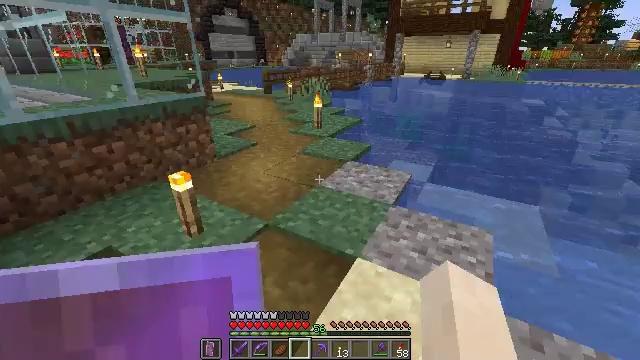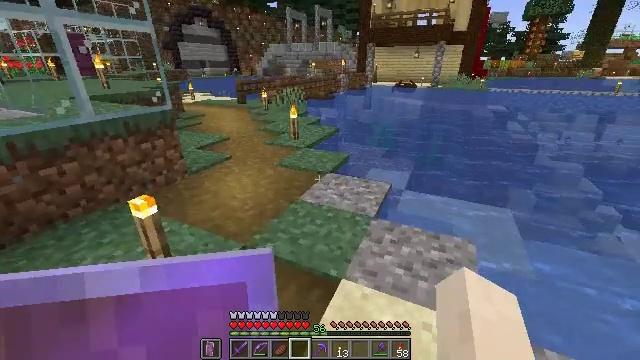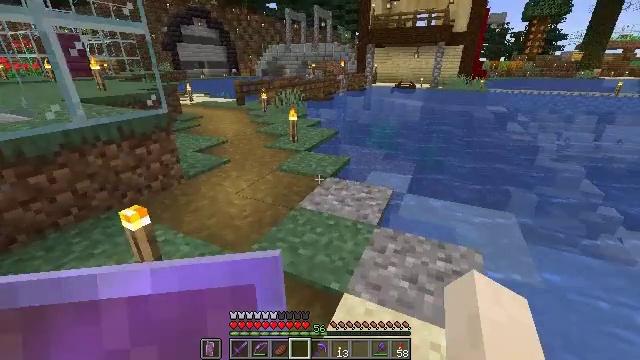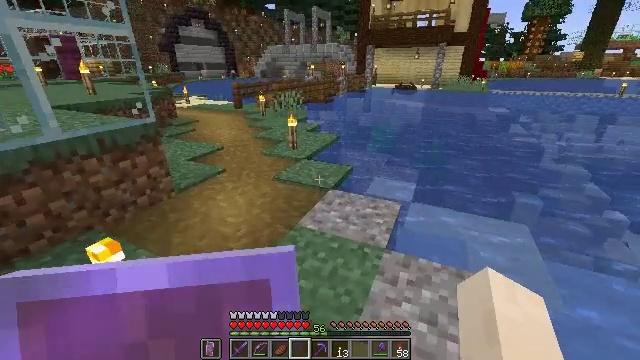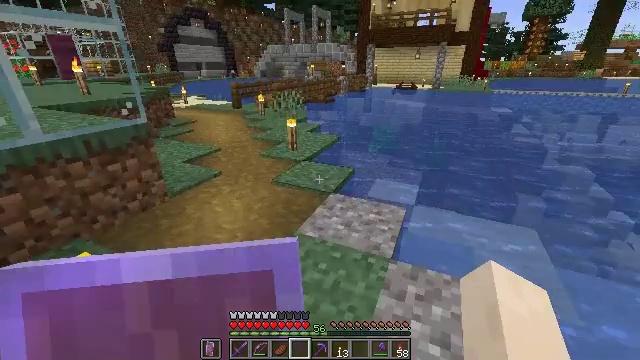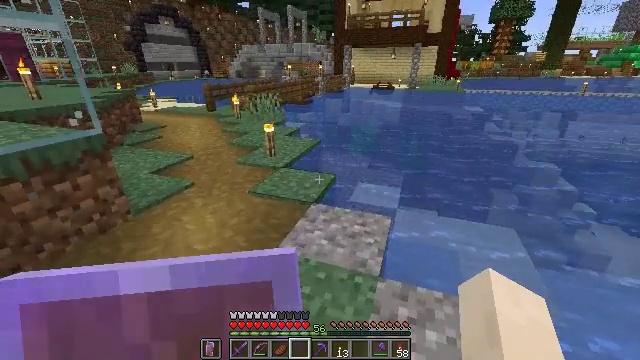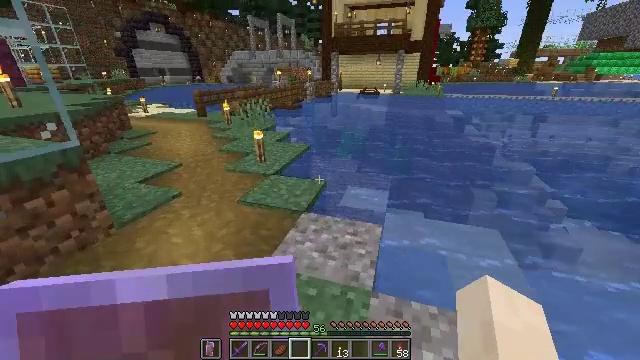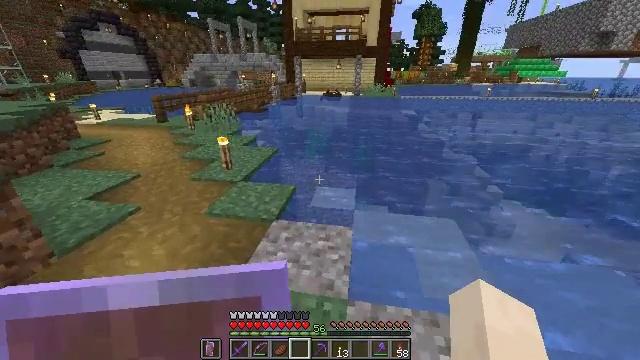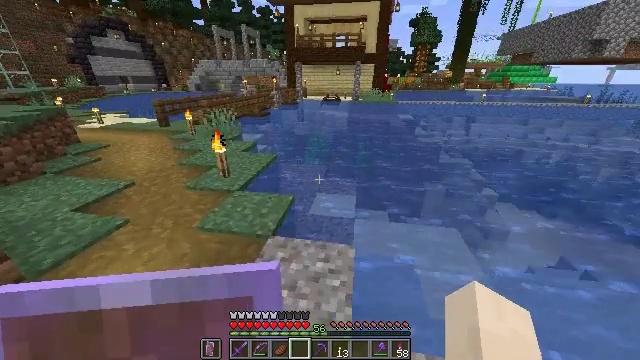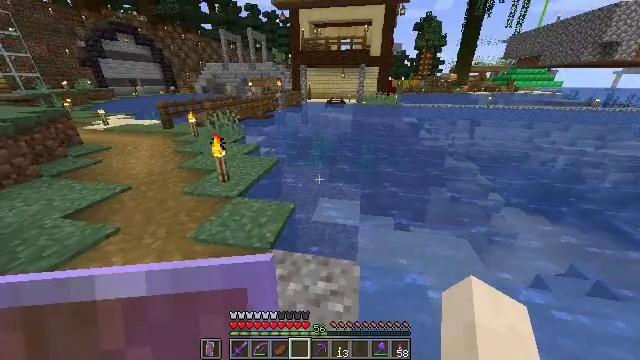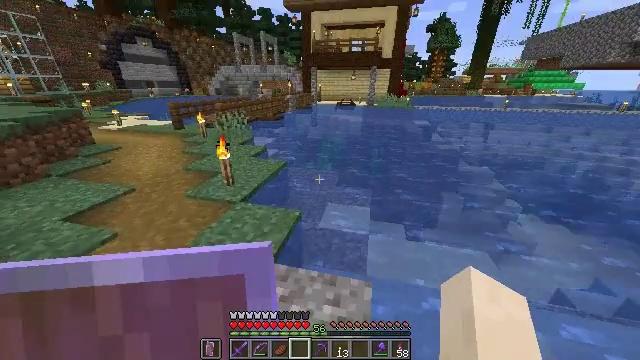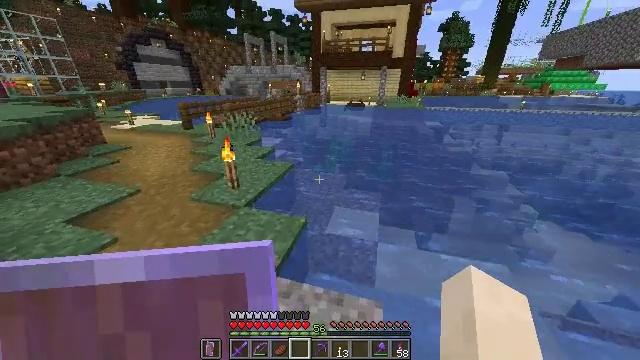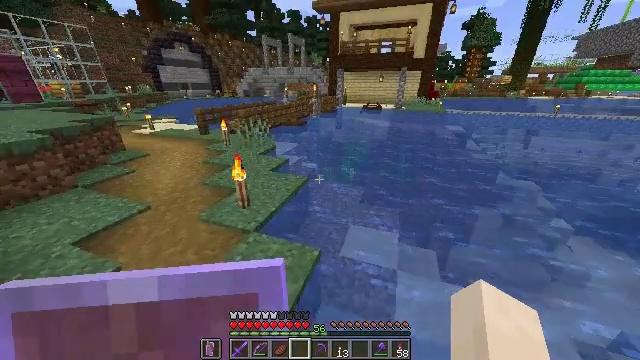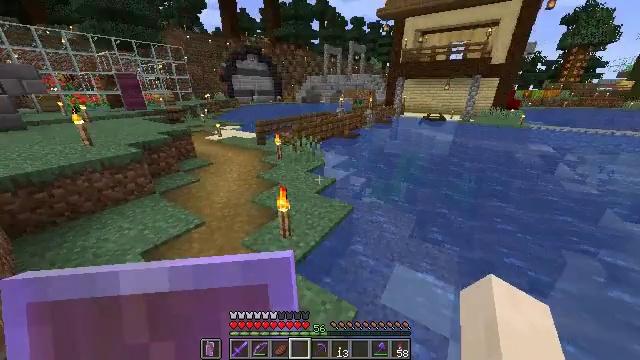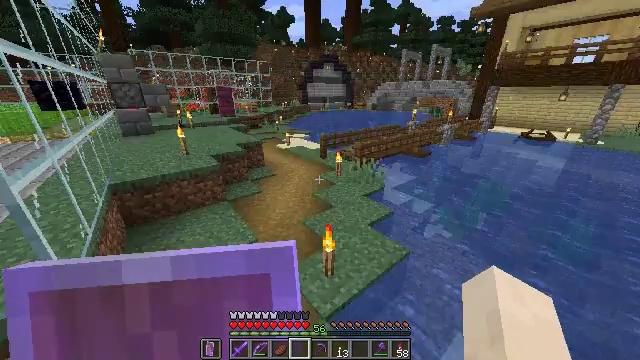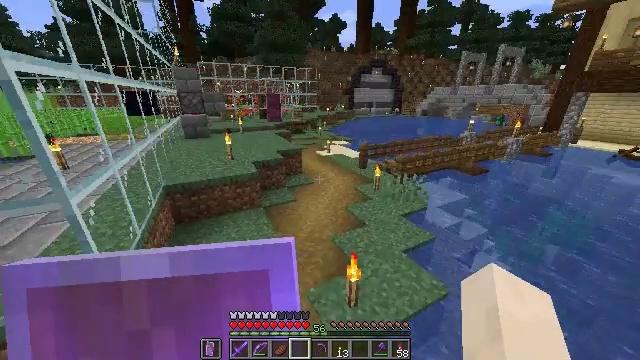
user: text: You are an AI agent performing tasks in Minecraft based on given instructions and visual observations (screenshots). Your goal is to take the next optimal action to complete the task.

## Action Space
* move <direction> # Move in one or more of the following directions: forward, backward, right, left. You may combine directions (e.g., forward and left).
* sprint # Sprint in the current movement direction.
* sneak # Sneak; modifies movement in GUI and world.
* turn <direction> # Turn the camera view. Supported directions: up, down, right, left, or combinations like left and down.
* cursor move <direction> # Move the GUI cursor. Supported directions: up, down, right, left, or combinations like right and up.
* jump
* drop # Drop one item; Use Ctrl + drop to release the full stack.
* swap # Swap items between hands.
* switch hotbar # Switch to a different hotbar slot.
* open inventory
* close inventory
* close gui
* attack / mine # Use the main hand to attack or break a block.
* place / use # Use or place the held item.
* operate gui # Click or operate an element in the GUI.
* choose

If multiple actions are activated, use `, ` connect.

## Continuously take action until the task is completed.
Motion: motion action
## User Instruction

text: Collect the green carpet by mining it.
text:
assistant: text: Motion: move forward, turn right and up
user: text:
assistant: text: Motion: move forward
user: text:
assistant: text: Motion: move forward
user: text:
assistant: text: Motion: move forward
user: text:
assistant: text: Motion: move forward, sprint, turn right
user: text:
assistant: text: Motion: move forward, sprint, turn right
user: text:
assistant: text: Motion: move forward, sprint, turn right
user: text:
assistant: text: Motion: move forward, sprint
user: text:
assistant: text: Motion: move forward, sprint, turn left
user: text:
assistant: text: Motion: move forward, sprint, turn left
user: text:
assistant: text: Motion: move forward, sprint, turn left
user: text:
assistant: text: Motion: move forward, sprint, turn left, jump
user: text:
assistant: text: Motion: move forward, sprint, turn left, jump
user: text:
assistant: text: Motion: move forward, sprint, turn left, jump
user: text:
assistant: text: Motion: move forward, sprint, turn left, jump
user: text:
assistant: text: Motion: move forward, sprint, turn left and up
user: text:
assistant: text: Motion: move forward, sprint
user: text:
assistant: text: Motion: move forward, sprint
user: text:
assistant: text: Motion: move forward, sprint
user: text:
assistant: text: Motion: move forward, sprint
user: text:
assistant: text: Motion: move forward, sprint
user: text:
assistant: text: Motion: move forward, sprint, jump
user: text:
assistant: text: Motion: move forward, sprint, turn right, jump
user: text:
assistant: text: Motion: move forward, sprint, turn right, jump
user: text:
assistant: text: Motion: move forward, sprint, jump
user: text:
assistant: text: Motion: move forward, sprint, jump
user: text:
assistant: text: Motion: move forward, sprint, jump
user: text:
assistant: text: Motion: move forward, sprint, jump
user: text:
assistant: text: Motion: move forward, sprint, jump
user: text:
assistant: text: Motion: move forward, sprint, jump